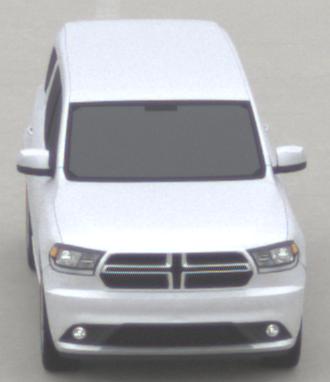
Make: Dodge
Model: Durango
Detailed model: Gen. 3
Model produced from: 2010
Doors: 5
Color: white
Road condition: dry road
Daytime: midday
Contrast: low contrast